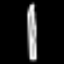
Label: pencil